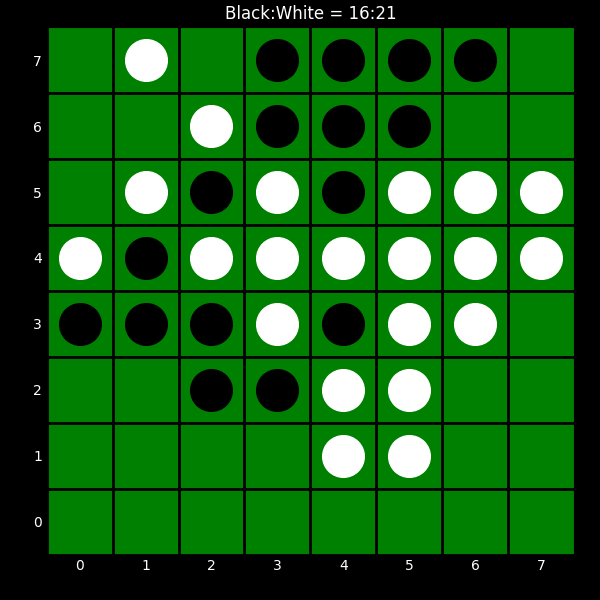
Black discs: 16
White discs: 21